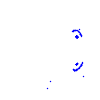
Particle: proton